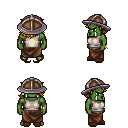
a pixel art fantasy rpg character, male body template, orc, green skin, white sleeveless shirt, robe skirt, blonde swoop hairstyle, chain helm, bracelets, brown slippers, four views (front, back, left, right), 2x2 character sprite sheet, small pixel art, hard edges, no anti-aliasing